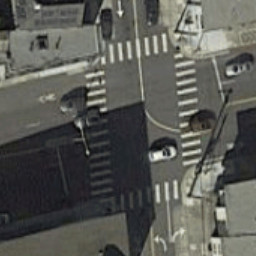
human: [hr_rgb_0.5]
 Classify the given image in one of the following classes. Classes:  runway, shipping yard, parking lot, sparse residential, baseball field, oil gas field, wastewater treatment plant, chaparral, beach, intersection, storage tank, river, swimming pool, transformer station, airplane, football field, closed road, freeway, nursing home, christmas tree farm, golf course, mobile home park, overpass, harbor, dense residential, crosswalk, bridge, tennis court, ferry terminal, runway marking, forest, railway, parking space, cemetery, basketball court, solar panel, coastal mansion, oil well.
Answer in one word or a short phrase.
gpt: crosswalk